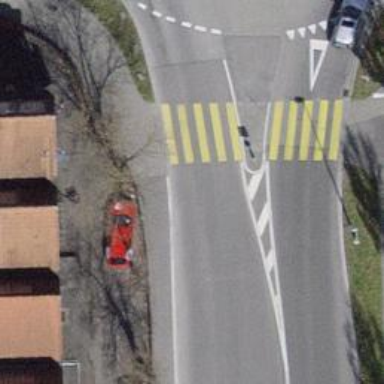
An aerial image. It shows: Pedestrian crossing with zebra markings on footway.